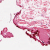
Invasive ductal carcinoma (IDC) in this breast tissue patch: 0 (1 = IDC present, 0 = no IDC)